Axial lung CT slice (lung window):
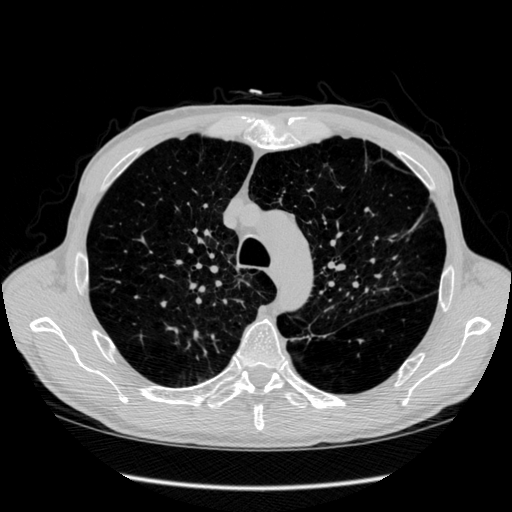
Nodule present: no